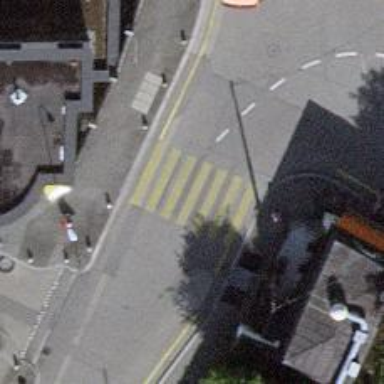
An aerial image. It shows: Zebra crossing on the road.